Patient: sex M, age 55
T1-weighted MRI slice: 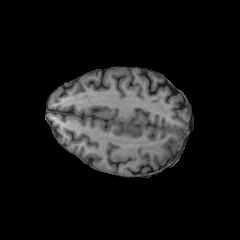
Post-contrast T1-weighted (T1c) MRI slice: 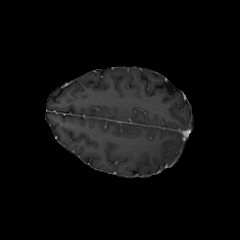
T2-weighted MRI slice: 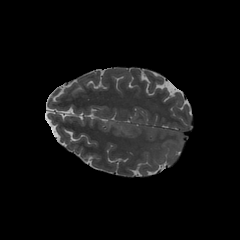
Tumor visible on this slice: no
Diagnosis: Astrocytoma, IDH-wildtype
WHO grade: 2